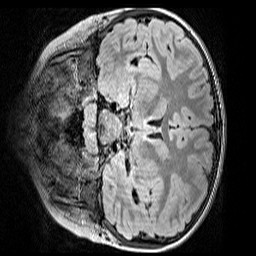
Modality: FLAIR
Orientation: coronal
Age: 9
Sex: female
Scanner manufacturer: siemens
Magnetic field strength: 3 T
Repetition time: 5 s
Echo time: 0.388 s